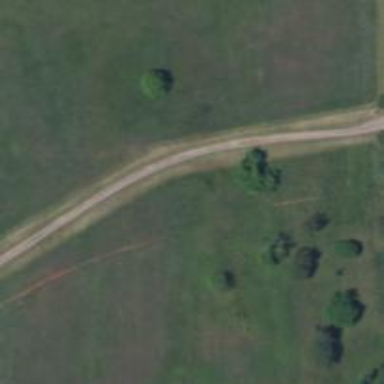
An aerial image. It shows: Driveway.